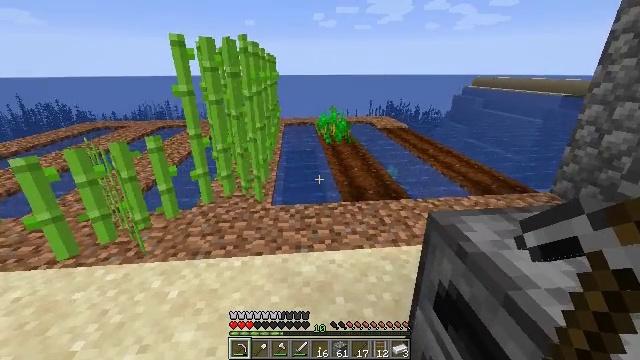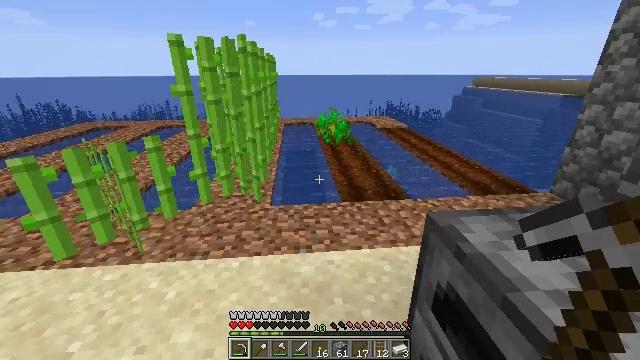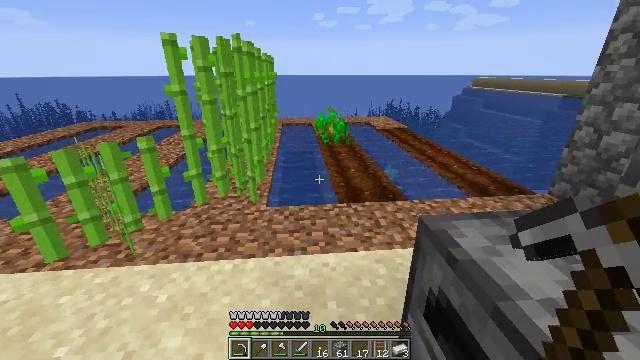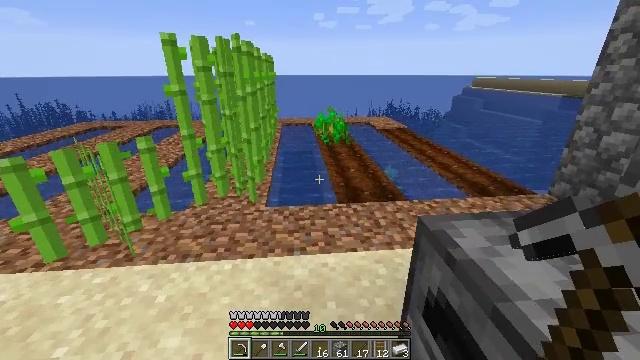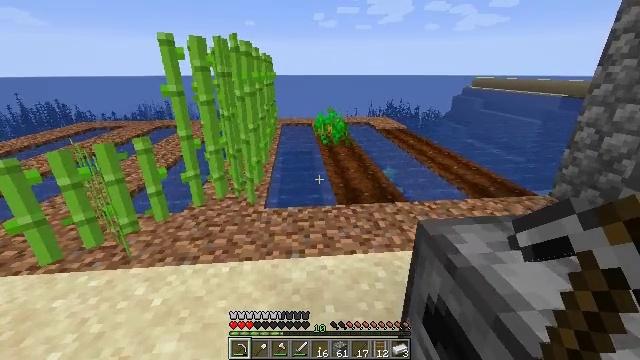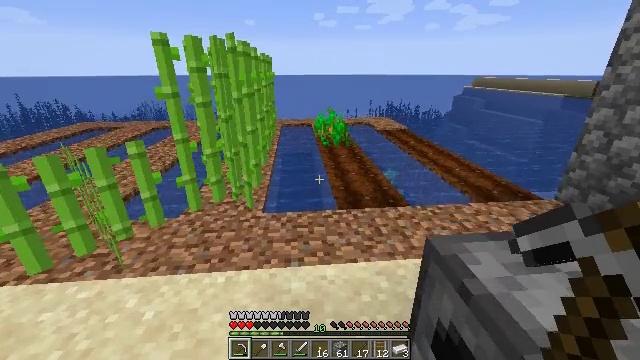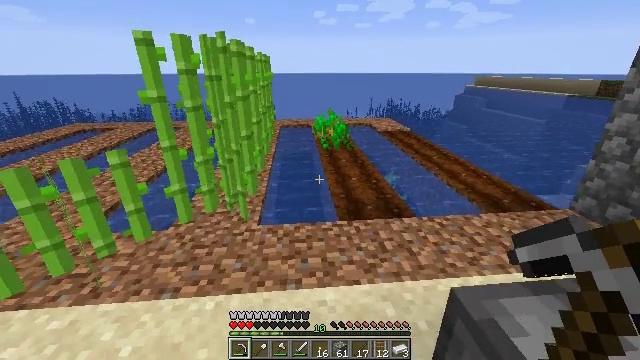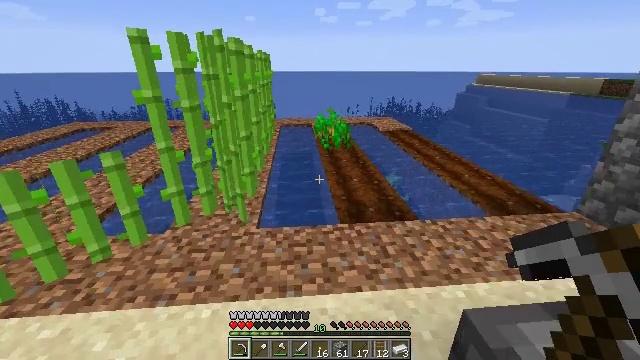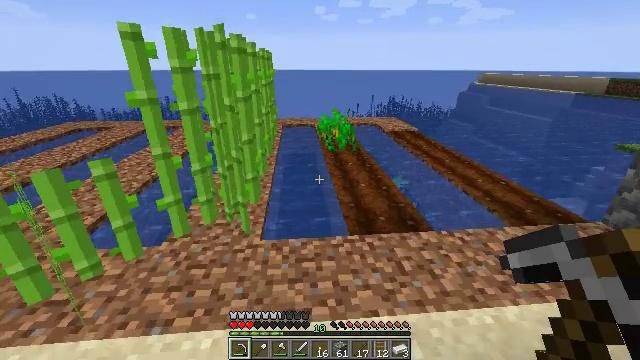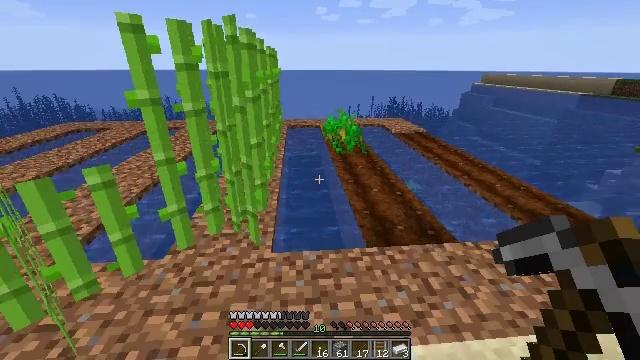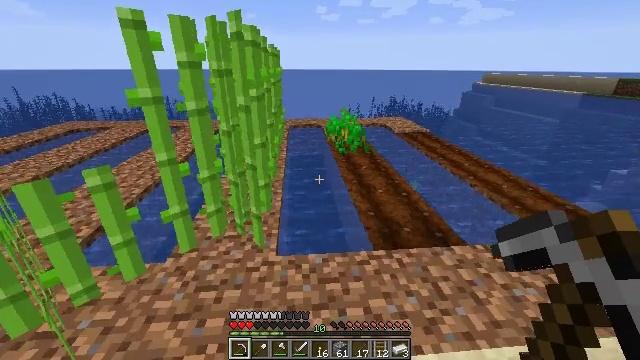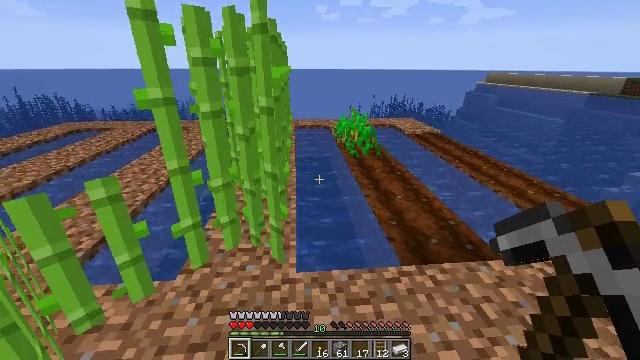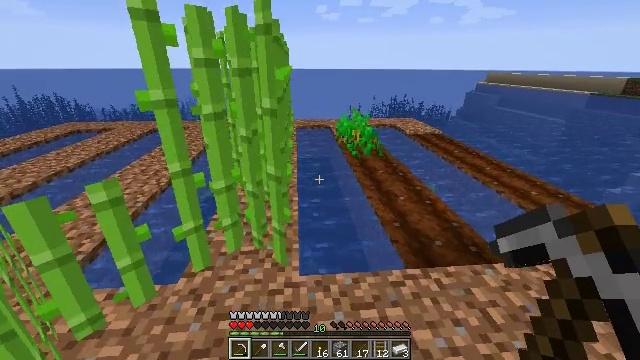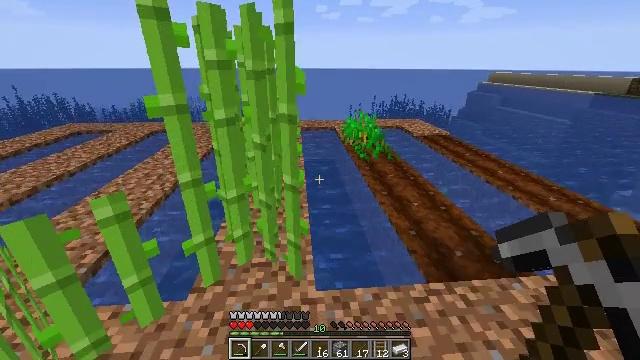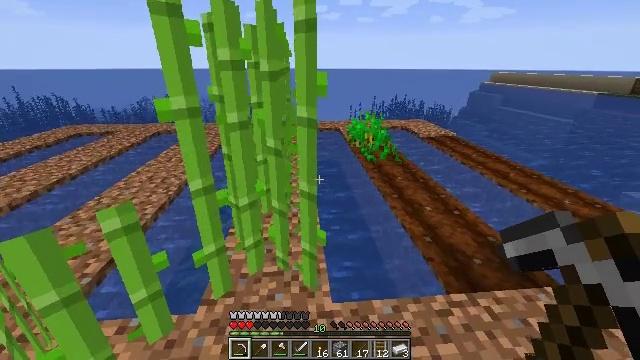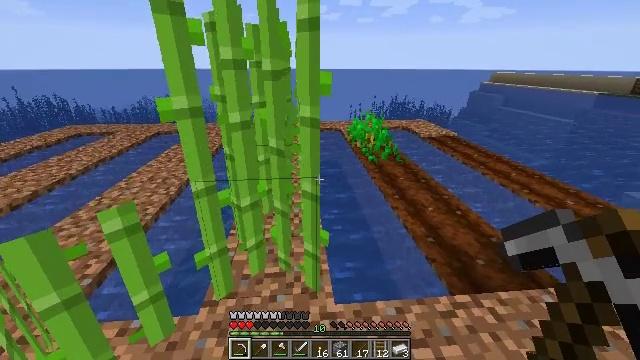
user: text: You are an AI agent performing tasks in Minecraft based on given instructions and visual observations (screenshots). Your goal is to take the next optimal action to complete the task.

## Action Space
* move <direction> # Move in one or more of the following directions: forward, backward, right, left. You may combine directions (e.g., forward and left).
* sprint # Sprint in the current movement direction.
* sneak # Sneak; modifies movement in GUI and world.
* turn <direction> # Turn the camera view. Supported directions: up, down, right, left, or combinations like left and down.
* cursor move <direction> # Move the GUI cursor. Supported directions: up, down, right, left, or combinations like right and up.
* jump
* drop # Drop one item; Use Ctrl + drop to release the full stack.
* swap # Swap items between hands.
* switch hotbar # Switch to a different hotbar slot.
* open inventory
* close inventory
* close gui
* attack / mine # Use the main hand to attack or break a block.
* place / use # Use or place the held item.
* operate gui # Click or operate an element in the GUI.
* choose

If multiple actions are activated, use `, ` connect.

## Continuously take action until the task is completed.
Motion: motion action
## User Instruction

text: Break the sugar cane.
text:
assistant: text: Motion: no_op
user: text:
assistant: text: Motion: no_op
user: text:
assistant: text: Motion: no_op
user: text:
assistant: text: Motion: move forward
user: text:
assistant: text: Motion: move forward
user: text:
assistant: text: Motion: move forward
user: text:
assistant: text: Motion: move forward and move left
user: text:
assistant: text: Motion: move forward and move left
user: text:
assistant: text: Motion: move forward and move left
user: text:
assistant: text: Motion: move forward and move left
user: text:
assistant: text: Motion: move forward and move left
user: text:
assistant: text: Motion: move forward and move left
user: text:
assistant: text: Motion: no_op
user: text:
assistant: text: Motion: no_op
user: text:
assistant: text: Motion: no_op
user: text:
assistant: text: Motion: no_op
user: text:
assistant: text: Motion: no_op
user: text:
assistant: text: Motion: no_op
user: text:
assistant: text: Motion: no_op
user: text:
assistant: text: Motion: no_op
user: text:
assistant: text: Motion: turn left
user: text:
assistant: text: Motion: turn left
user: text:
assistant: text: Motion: no_op
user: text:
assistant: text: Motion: no_op
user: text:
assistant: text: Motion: no_op
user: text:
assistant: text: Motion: no_op
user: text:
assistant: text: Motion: no_op
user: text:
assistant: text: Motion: no_op
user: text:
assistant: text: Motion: no_op
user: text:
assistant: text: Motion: no_op